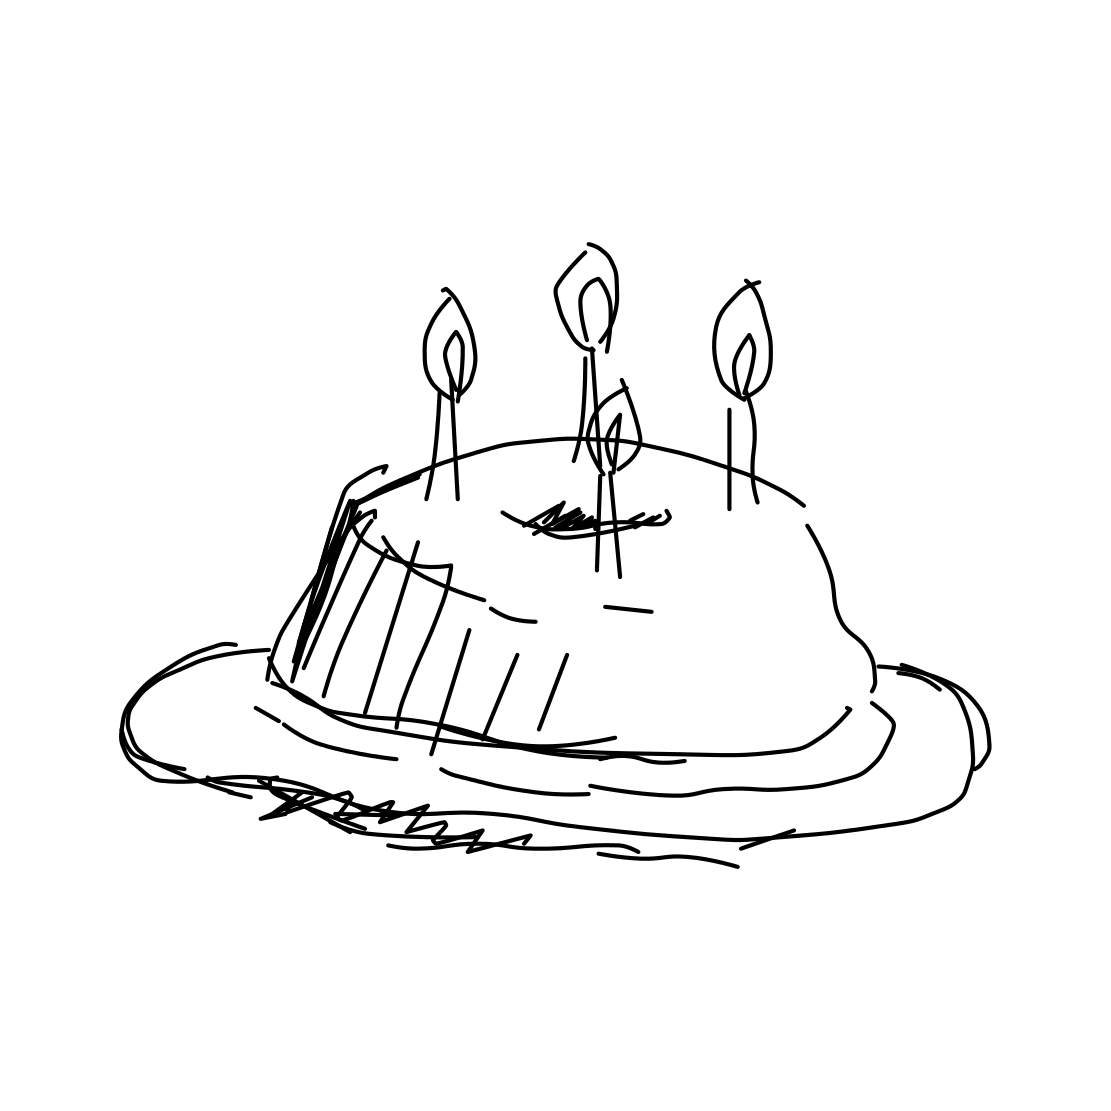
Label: cake